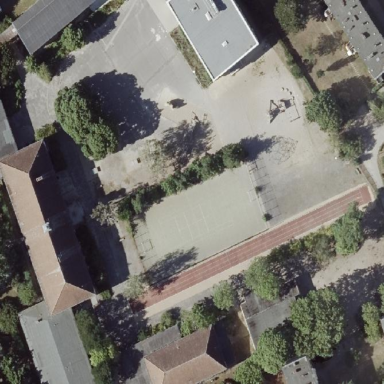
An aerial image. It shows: Primary school.